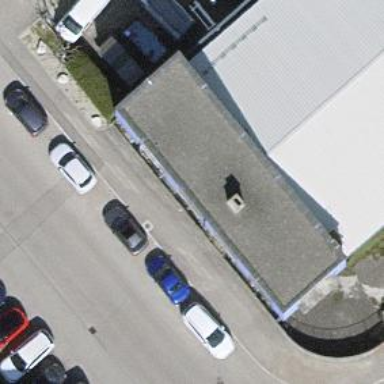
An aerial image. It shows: Building with flat roof.